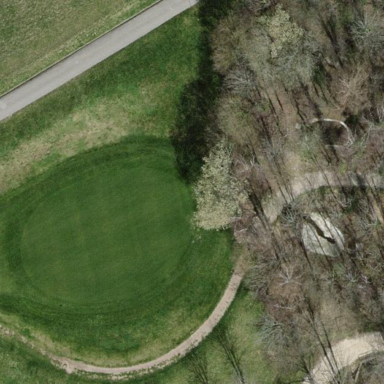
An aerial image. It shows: Golf green with lush grass surface.